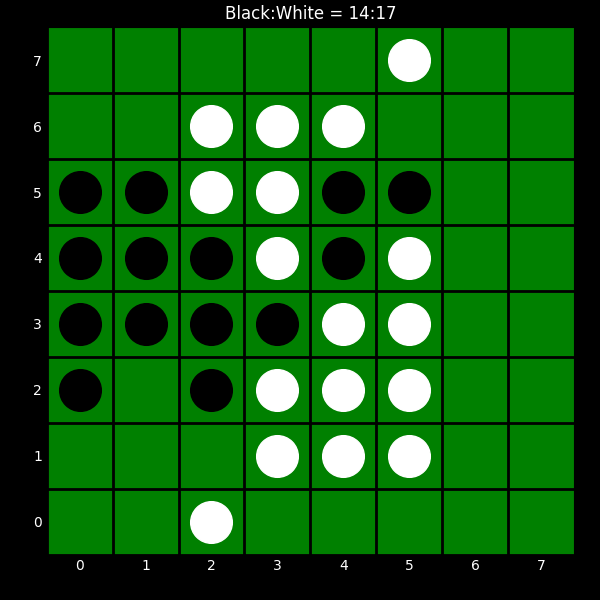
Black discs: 14
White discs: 17